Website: walmart
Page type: address-validator
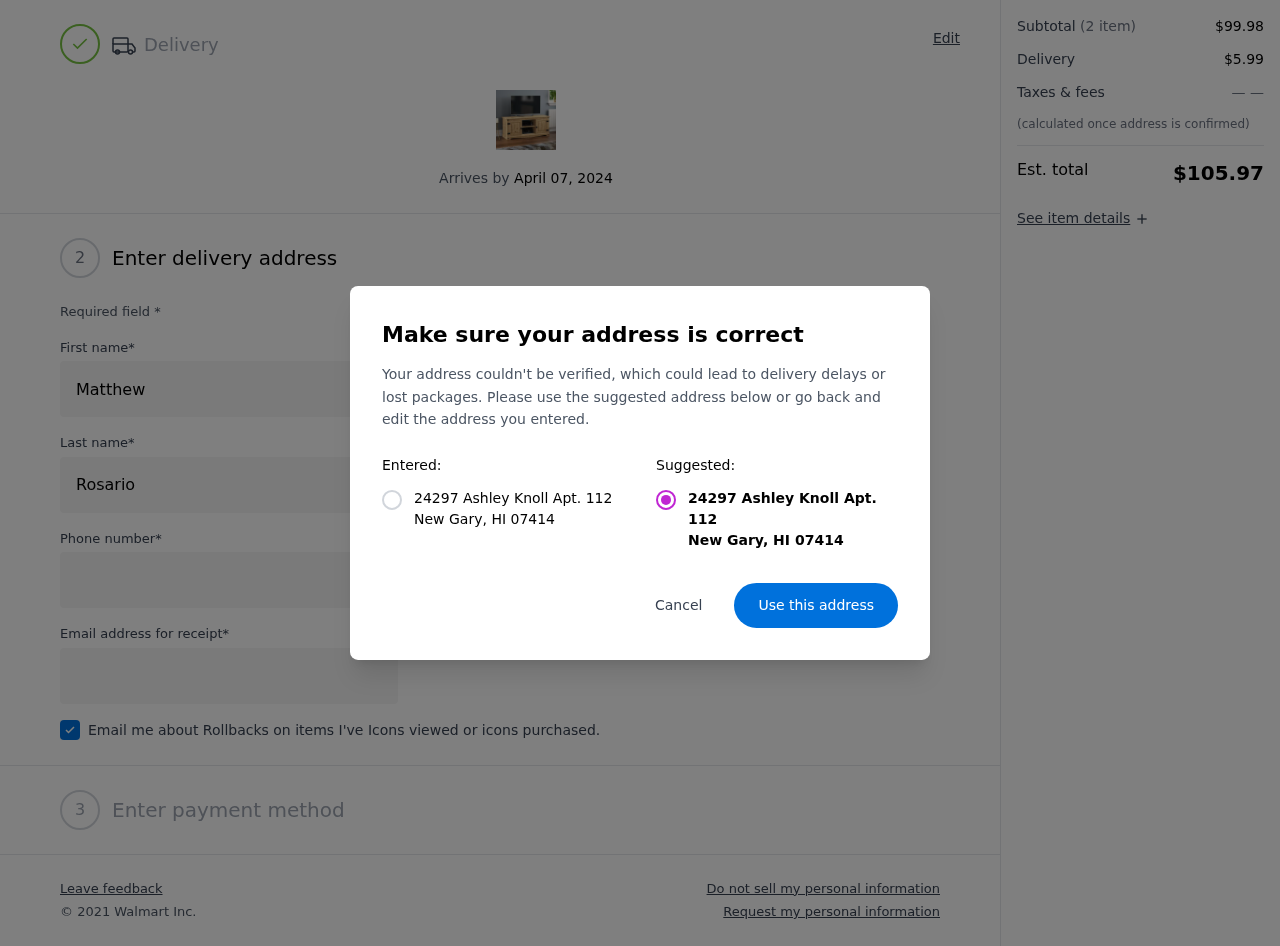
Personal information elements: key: PII_CITY
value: New Gary
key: PII_POSTCODE
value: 07414
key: PII_STATE_ABBR
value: HI
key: PII_STREET
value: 24297 Ashley Knoll Apt. 112
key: PII_FIRSTNAME
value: Matthew
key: PII_LASTNAME
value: Rosario
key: PII_PHONE
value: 6239156178
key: PII_EMAIL
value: matthewrosario@yahoo.com
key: PII_POSTCODE_FULL
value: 07414
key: PII_POSTCODE_NUMERIC
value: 7414
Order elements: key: ORDER_DELIVERY_DATE
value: April 07, 2024
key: ORDER_SUBTOTAL
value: $99.98
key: ORDER_SHIPPING_COST
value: $5.99
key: ORDER_TOTAL
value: $105.97